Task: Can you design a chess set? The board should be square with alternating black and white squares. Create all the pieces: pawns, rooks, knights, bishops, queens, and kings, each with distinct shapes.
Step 3761:
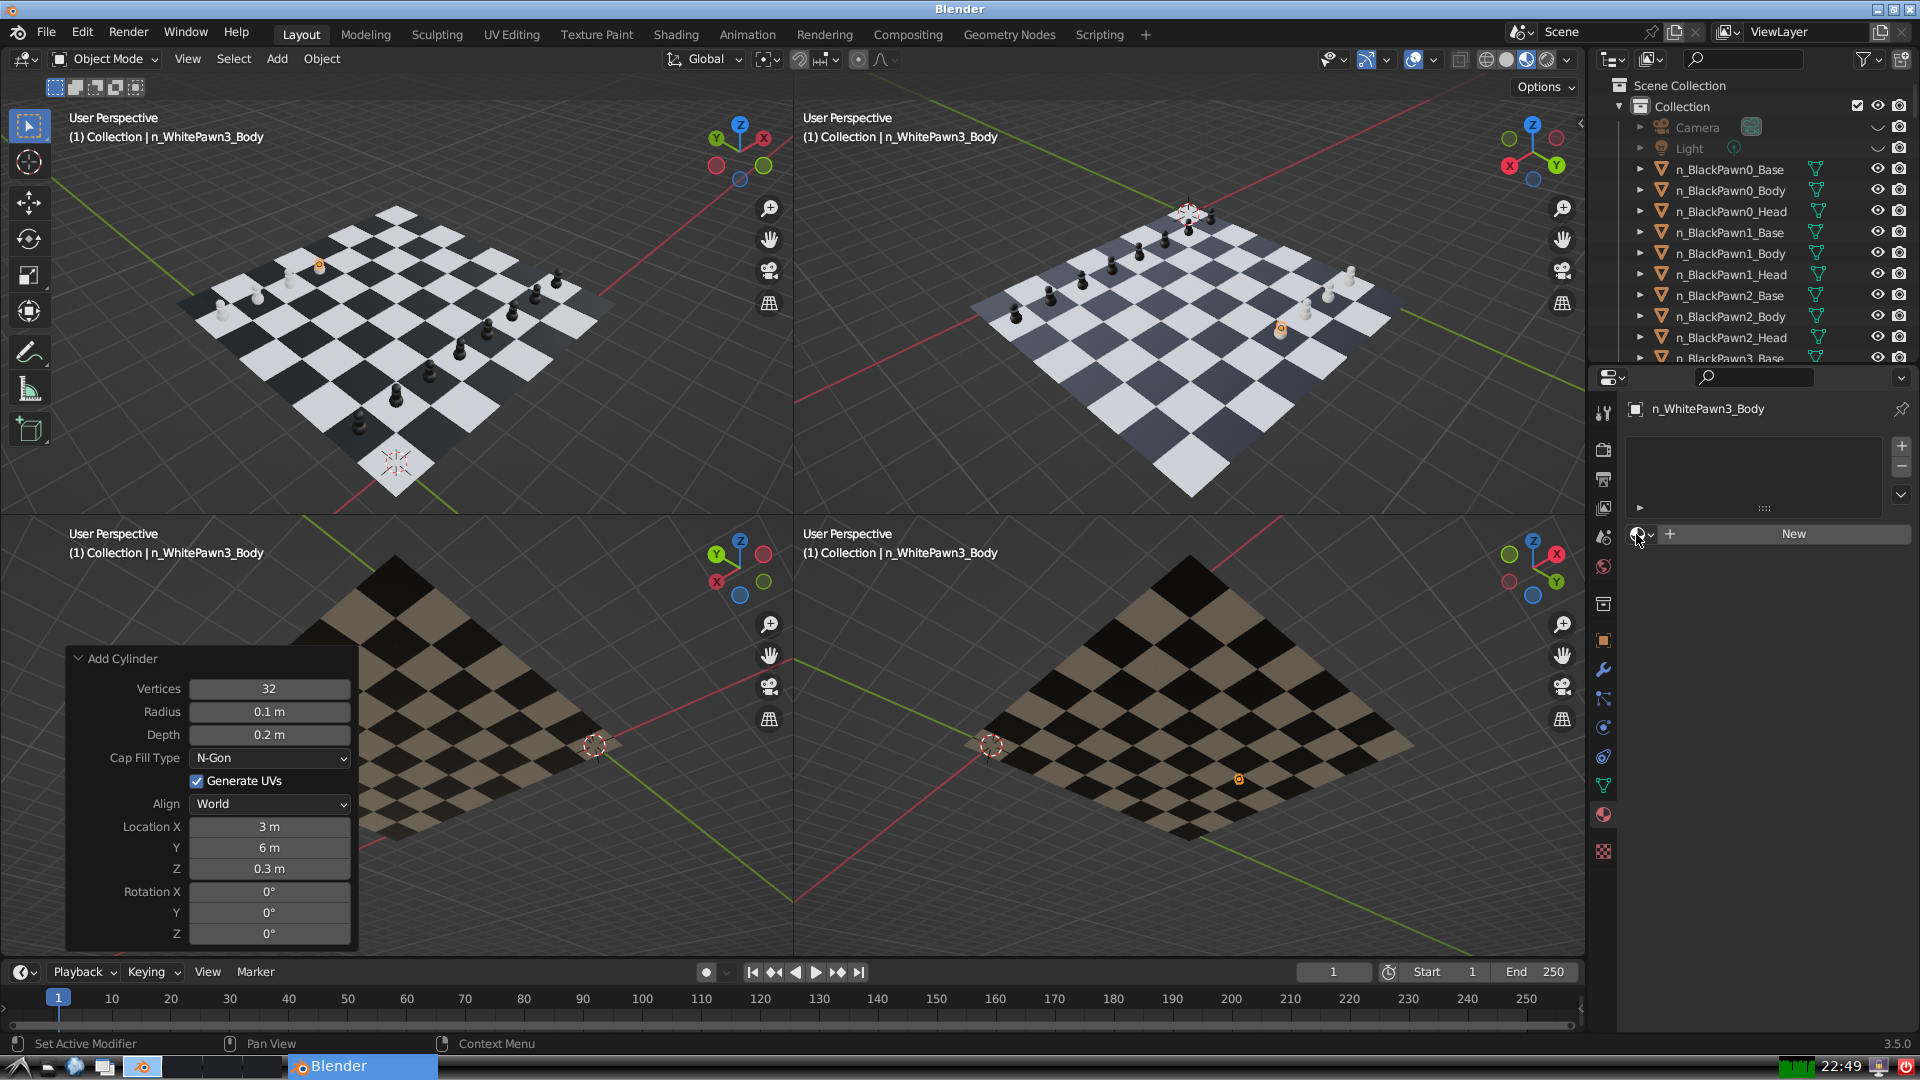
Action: click: no